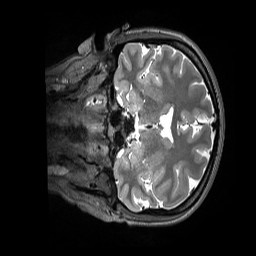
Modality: T2w
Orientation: coronal
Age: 20
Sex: female
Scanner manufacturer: siemens
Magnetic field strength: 3 T
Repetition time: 3.2 s
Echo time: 0.408 s